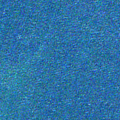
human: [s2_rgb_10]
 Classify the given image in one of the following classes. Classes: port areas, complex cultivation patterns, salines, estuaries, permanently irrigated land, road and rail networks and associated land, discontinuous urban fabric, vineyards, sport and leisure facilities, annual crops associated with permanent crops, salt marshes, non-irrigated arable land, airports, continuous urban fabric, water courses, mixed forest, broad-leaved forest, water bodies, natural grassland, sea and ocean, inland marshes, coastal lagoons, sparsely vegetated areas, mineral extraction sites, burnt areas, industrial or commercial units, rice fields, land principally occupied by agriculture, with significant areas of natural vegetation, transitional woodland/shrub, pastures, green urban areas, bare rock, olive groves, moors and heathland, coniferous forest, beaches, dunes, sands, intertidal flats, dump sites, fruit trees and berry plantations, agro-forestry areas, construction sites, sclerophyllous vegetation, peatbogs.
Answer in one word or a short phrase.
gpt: sea and ocean